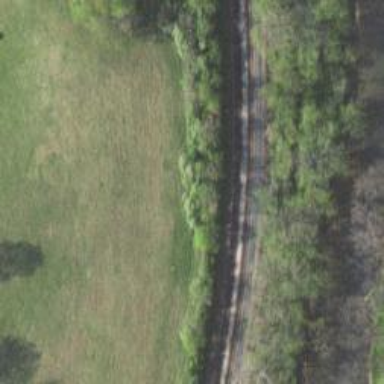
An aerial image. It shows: Railway siding with rails.